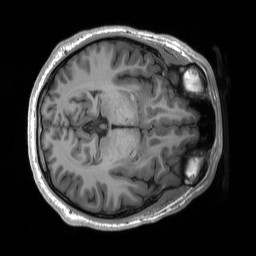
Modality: T1w
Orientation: axial
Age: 23
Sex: male
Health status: healthy
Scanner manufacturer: siemens
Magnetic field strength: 3 T
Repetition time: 2.53 s
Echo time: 0.00227 s